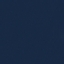
Land use / land cover: SeaLake